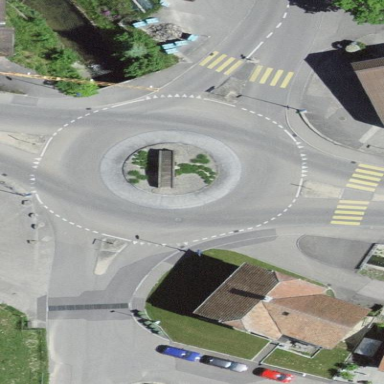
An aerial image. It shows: Primary highway with asphalt surface leading to roundabout.